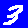
Digit: 3